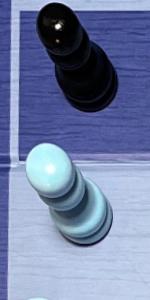
Label: Pawn_White